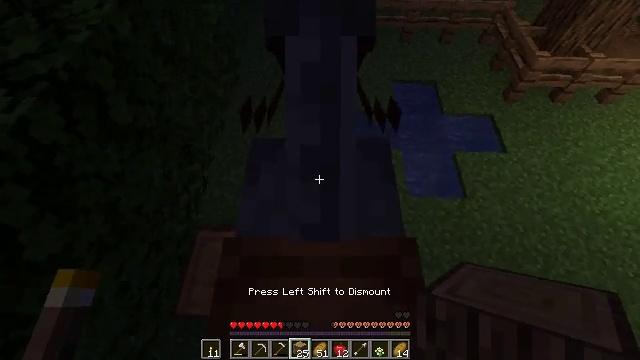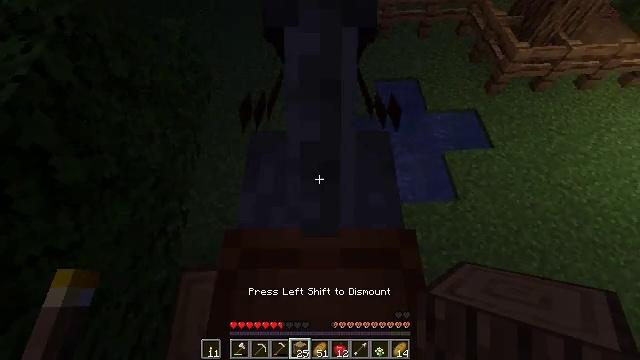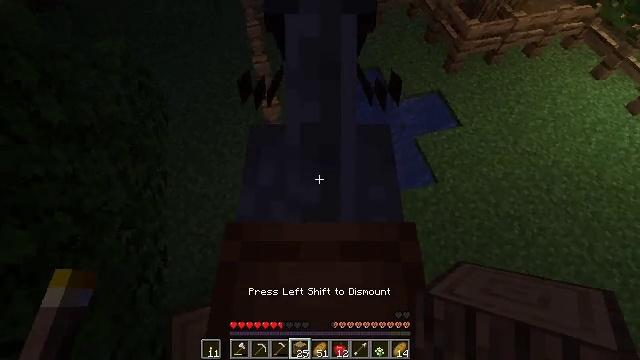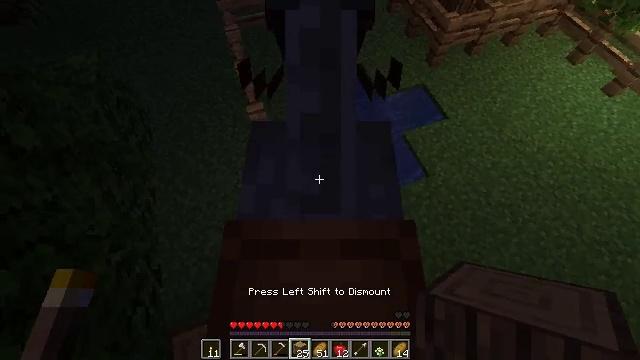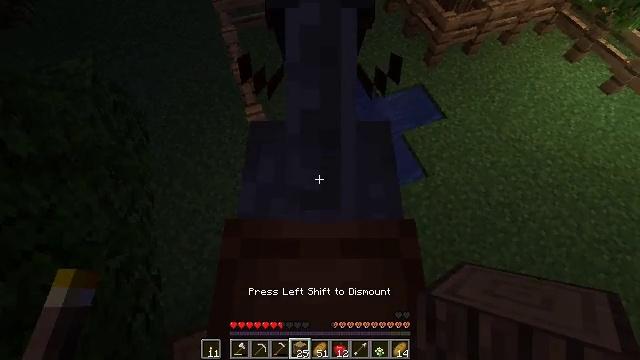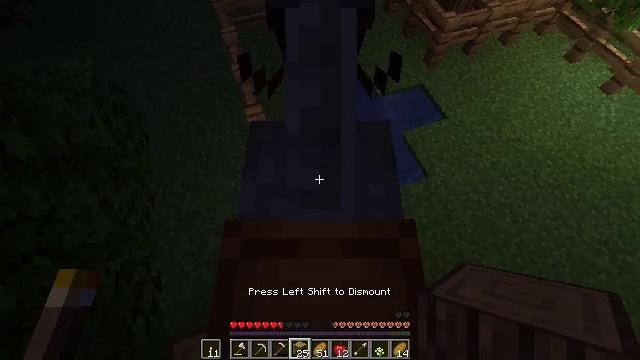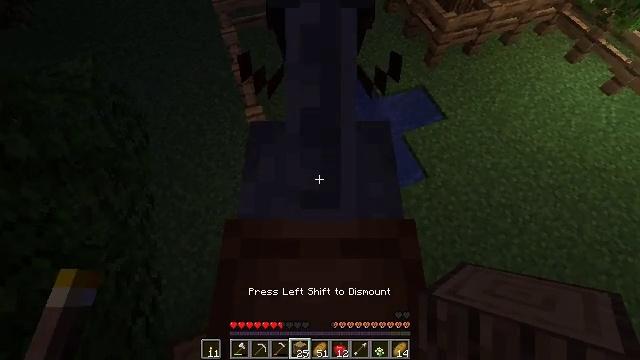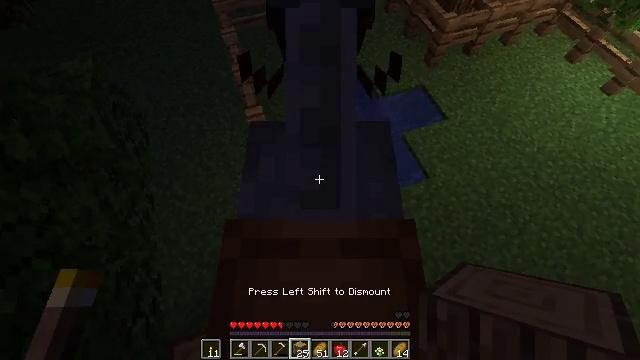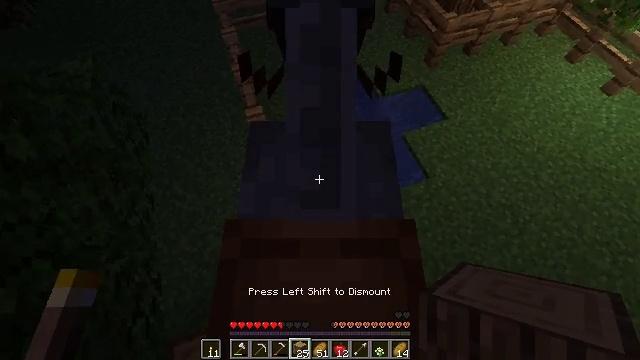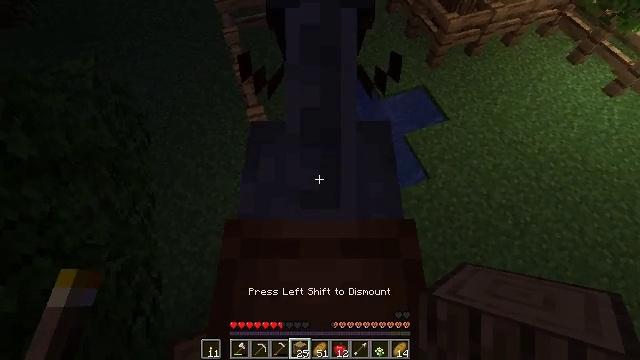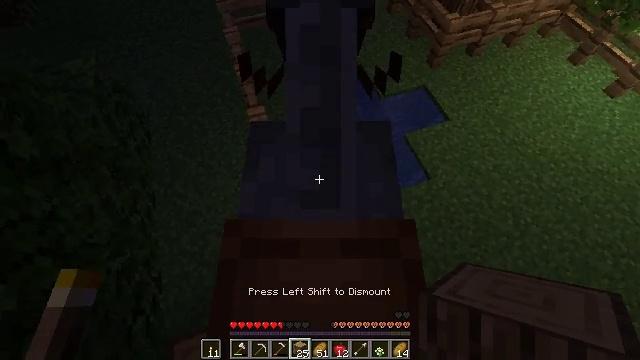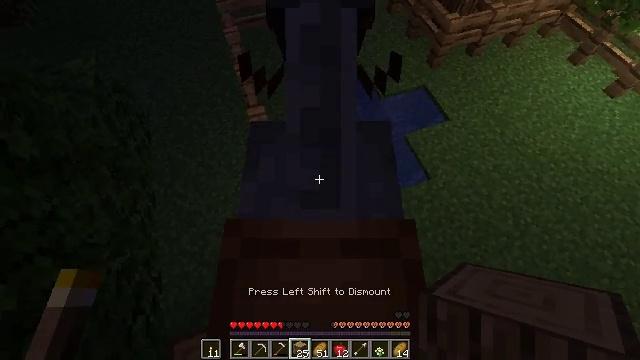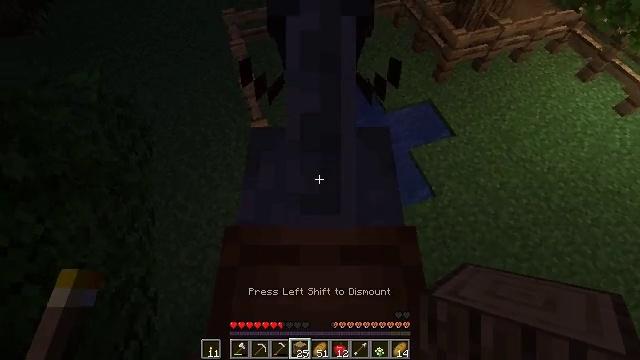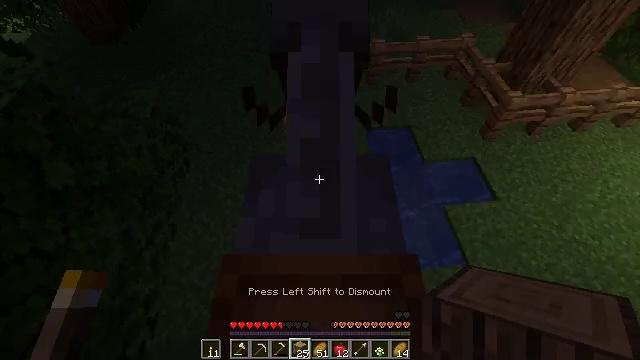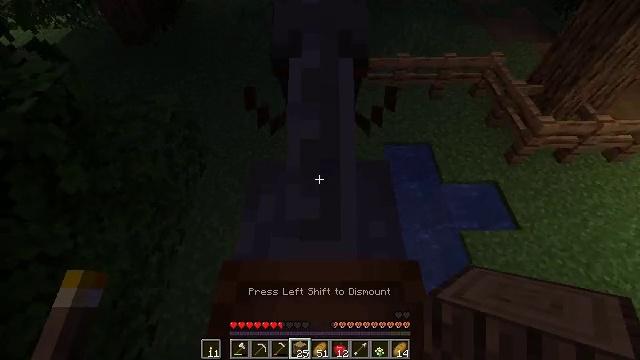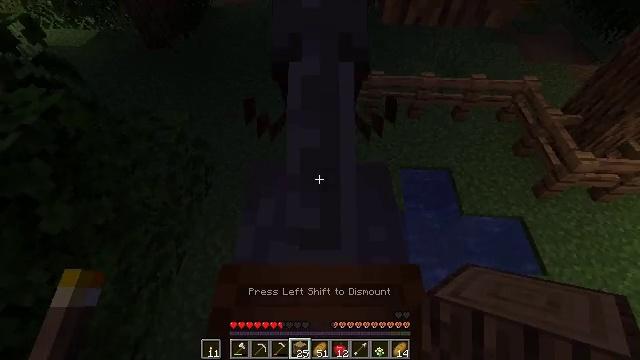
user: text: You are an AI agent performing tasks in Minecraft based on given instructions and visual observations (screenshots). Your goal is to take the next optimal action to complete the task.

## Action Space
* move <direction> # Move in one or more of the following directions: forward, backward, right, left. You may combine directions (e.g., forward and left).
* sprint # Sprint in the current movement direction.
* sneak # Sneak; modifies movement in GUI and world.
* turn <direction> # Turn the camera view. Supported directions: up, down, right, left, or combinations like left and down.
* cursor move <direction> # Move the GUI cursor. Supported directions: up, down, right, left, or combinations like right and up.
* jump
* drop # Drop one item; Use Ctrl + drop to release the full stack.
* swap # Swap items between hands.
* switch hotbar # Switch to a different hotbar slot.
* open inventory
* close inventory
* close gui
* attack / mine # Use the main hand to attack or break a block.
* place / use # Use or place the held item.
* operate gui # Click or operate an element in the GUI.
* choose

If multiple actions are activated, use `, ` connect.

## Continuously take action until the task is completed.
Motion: motion action
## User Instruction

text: Cut down the tree and harvest oak logs.
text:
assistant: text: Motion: turn right and down
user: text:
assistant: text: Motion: turn right and down
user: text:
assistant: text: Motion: turn right
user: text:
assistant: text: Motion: no_op
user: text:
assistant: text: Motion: no_op
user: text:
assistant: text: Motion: no_op
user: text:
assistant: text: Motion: no_op
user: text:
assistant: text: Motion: no_op
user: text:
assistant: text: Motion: no_op
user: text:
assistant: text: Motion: no_op
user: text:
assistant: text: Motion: move forward
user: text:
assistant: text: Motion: move forward, turn left and up
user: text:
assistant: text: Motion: move forward, turn left and up
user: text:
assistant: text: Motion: turn left and up
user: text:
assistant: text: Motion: turn left
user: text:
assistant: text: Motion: no_op
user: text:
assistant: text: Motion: no_op
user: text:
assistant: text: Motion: no_op
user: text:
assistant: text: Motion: no_op
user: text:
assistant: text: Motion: no_op
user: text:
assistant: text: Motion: sneak
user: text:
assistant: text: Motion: sneak
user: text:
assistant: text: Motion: sneak
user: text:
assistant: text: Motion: no_op
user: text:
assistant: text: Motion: no_op
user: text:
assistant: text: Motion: no_op
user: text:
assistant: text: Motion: no_op
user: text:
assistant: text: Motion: no_op
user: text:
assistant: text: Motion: no_op
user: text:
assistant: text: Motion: no_op